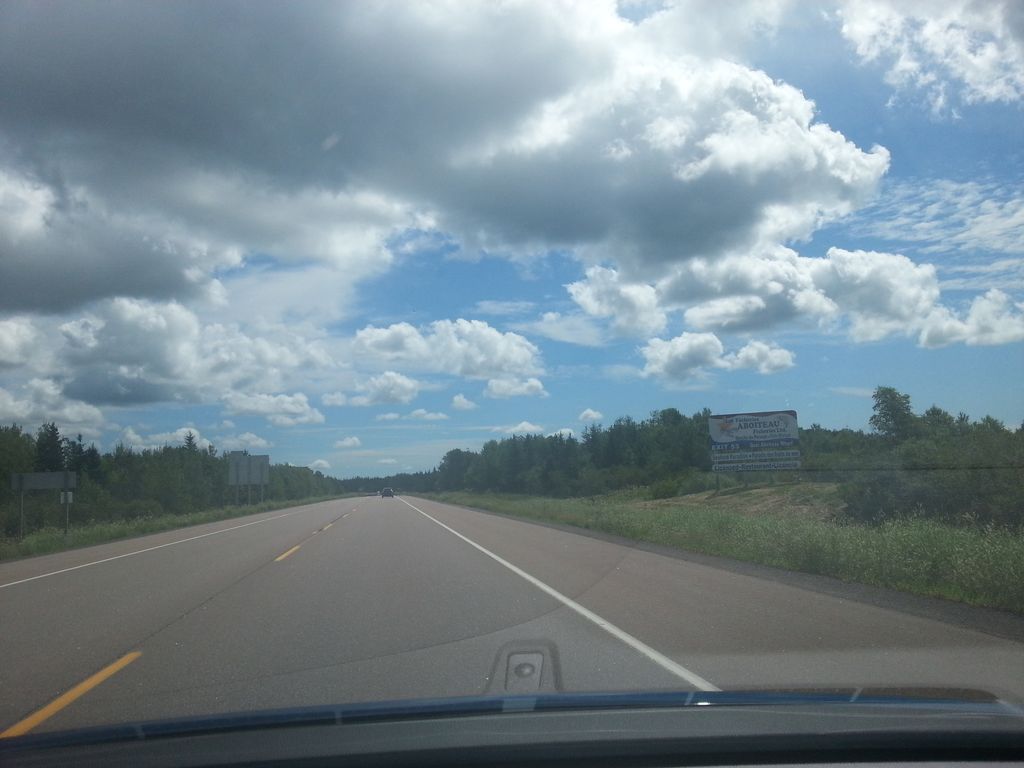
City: charlottetown